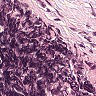
Metastatic tissue present: no